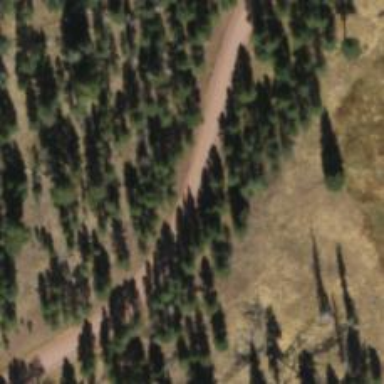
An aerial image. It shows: Unclassified road.